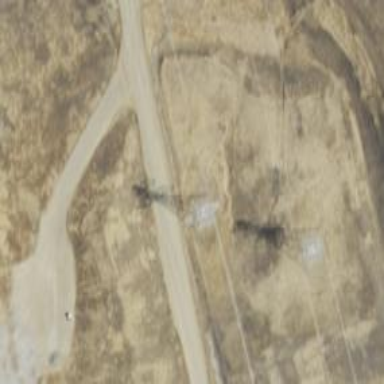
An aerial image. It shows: Power tower.